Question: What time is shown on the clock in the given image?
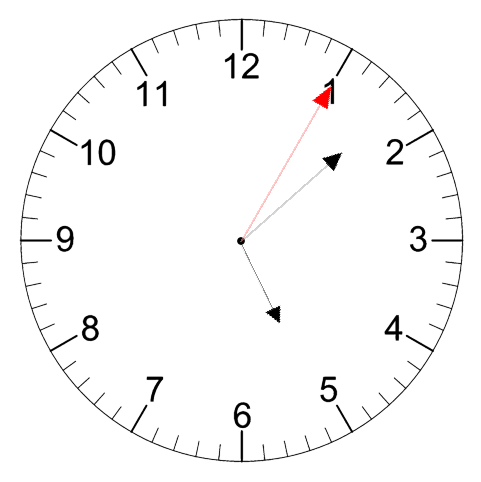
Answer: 05:08:05